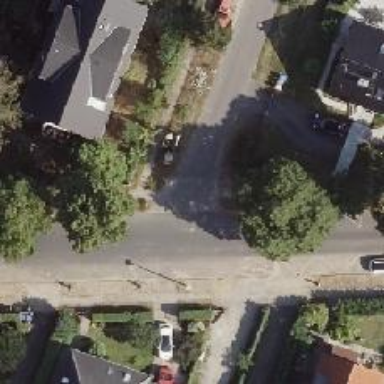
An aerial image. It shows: Unmarked road crossing.